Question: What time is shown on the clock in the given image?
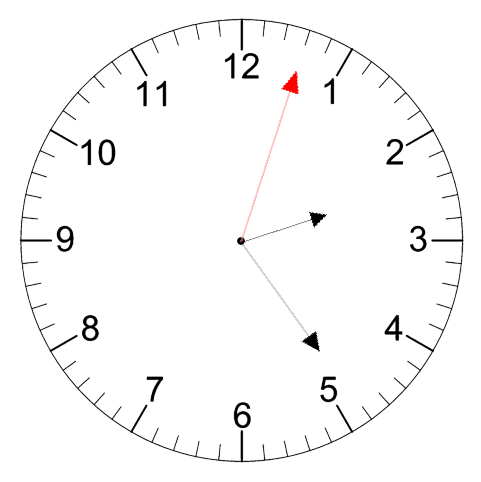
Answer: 02:24:03